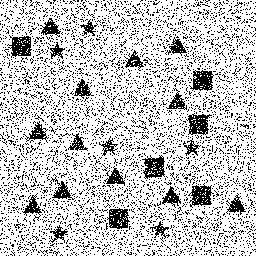
Squares: 6
Triangles: 12
Stars: 6
Total shapes: 24